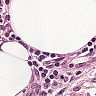
Metastatic tissue present: no